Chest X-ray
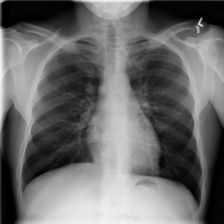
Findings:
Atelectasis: negative
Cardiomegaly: negative
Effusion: negative
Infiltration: negative
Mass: negative
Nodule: negative
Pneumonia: negative
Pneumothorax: negative
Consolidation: negative
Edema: negative
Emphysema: negative
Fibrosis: negative
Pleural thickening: negative
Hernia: negative